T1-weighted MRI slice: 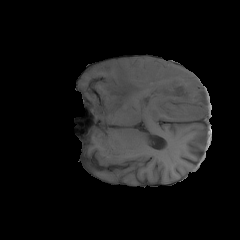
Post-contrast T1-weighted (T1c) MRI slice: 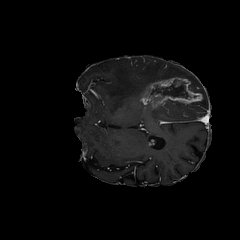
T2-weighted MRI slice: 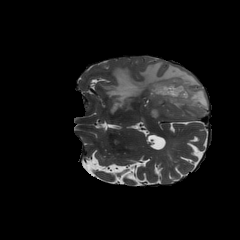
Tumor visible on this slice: yes